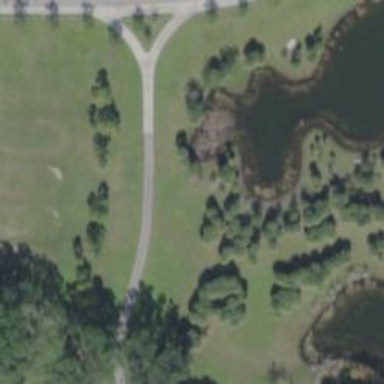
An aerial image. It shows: Disc golf hole.